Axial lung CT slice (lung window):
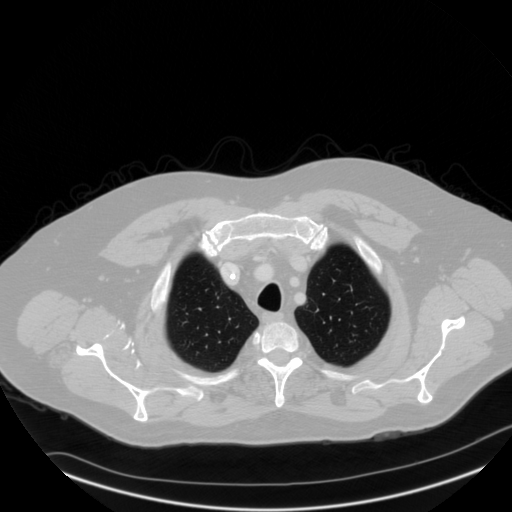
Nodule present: no